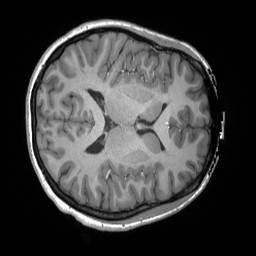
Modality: T1w
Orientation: axial
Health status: ill
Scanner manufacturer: siemens
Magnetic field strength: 3 T
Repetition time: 2.3 s
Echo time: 0.00243 s